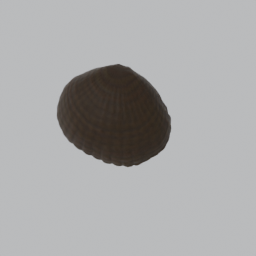
Label: animals